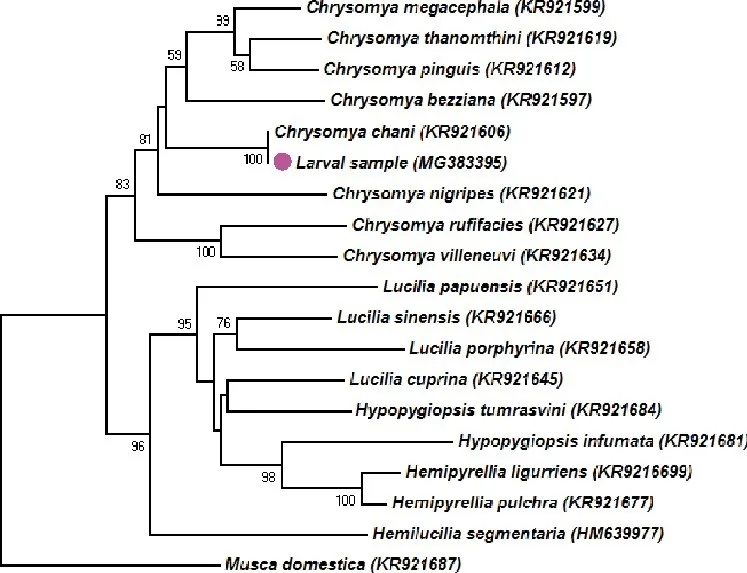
Neighbour-joining tree based on COI gene (1 205 bp) of Chrysomya chani collected from the human remain from Thailand (pink dot) and other blow fly species. Voucher codes or accession number are presented in parentheses. Bootstrap values (>50%) were shown nearby the node of the trees.
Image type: chart (chart)